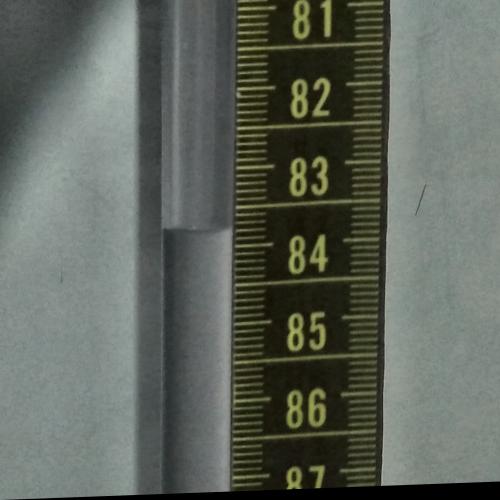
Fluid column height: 83.8 cm